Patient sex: M
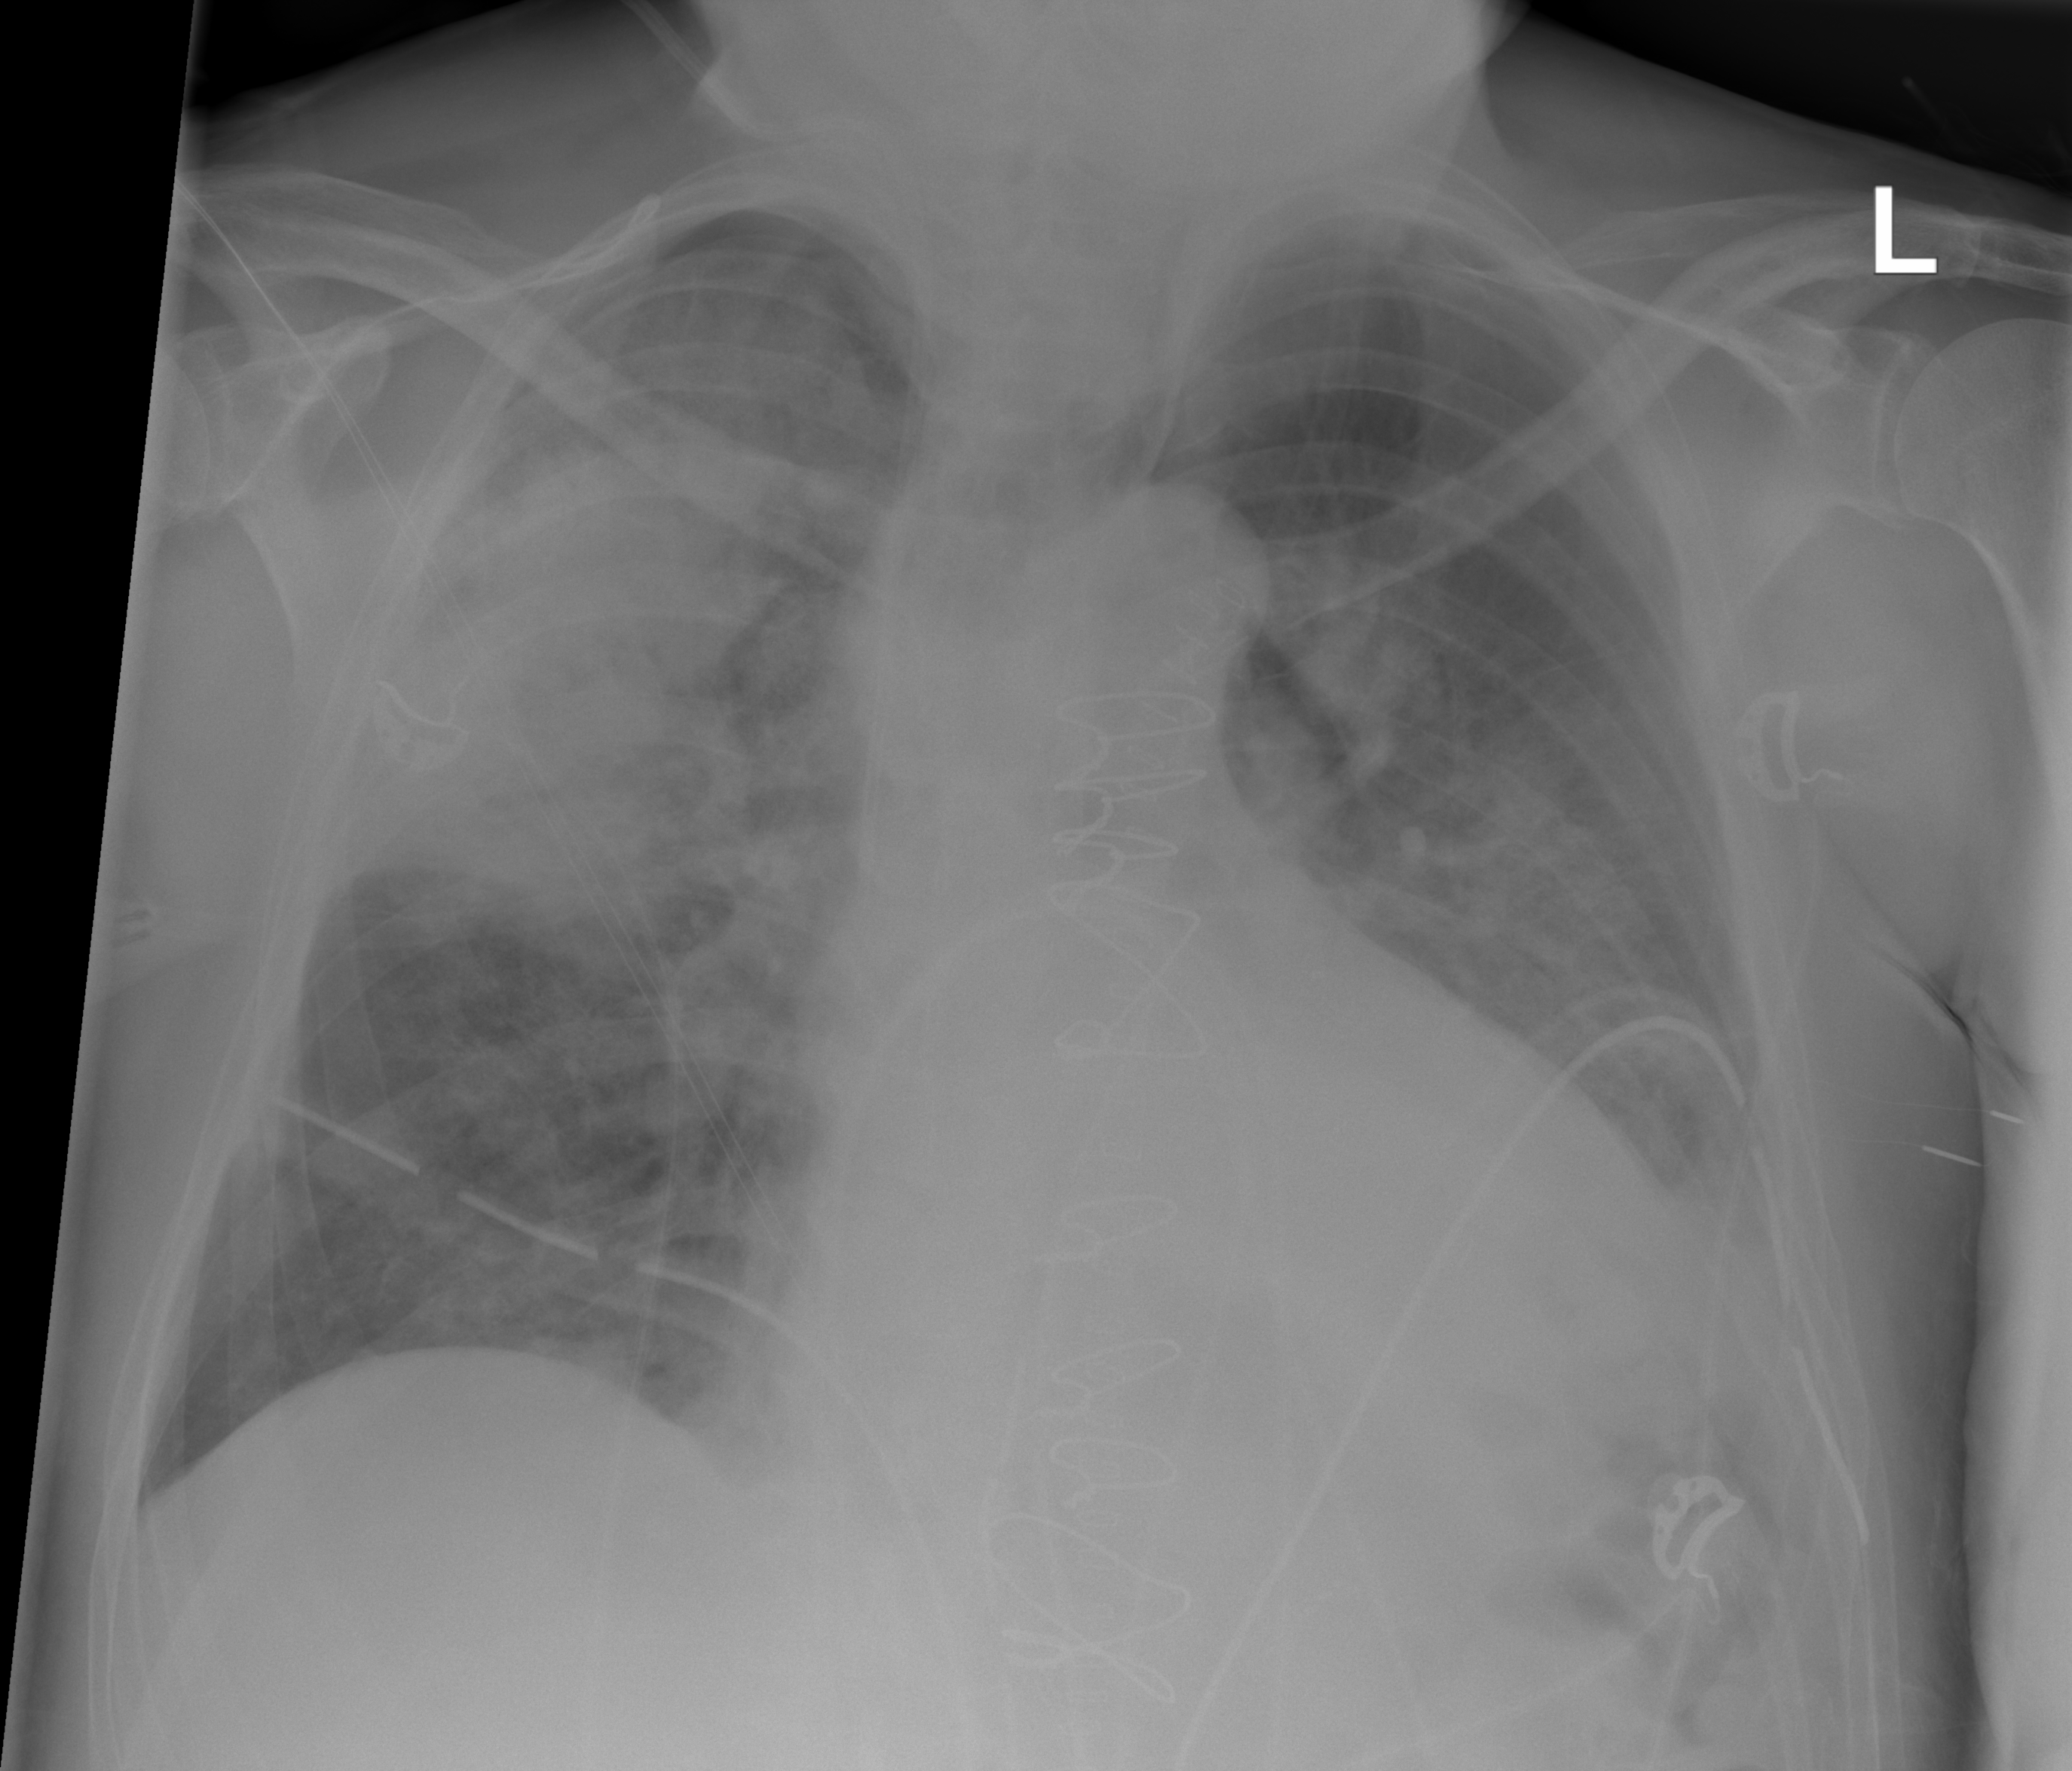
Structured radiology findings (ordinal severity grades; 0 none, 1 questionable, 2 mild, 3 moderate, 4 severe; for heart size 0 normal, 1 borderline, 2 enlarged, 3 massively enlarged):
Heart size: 2
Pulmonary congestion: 3
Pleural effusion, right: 0
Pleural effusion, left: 2
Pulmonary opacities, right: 3
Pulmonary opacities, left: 0
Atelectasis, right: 0
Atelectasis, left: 2